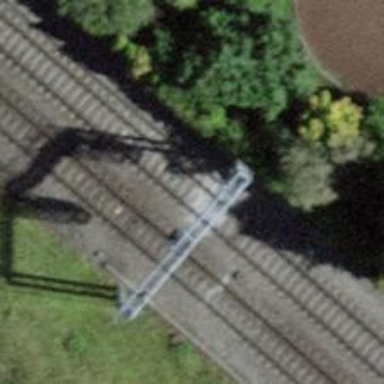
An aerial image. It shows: Railway signal.